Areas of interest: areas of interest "Industrial Park"
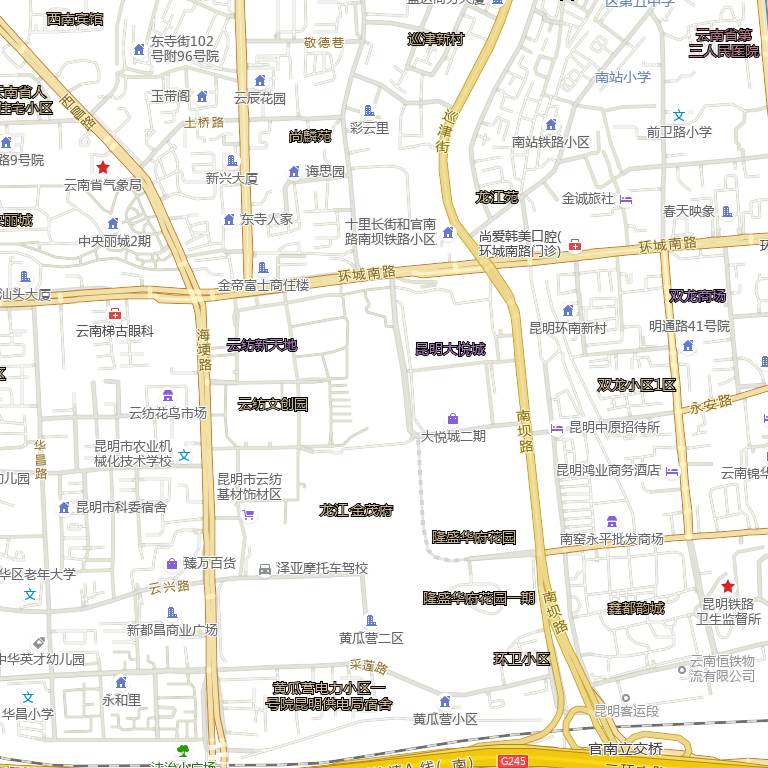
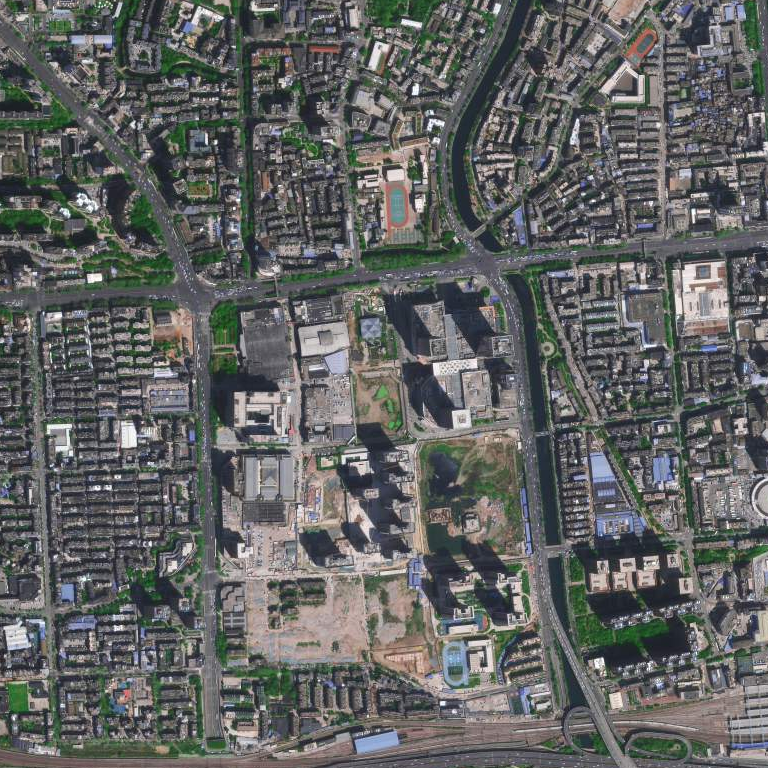